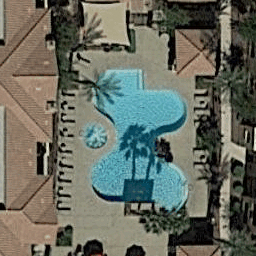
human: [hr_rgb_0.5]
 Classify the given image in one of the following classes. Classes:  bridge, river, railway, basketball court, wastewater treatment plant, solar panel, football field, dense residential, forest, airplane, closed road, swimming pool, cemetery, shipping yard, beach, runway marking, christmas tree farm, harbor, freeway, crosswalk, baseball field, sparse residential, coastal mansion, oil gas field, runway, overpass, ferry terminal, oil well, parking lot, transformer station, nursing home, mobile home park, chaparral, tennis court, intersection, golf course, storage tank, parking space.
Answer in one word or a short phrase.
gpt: swimming pool